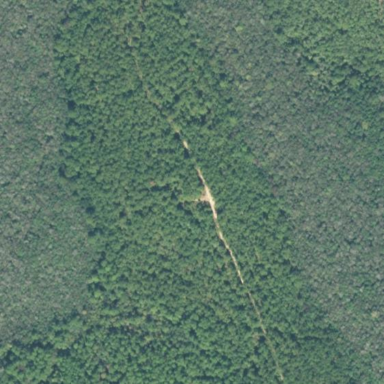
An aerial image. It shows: Forest area predominantly covered with needle-leaved trees.